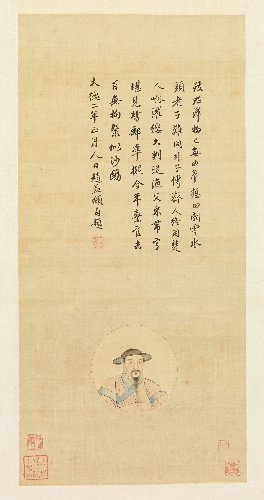
Title: 清  汪恭  摹趙孟頫肖像  軸|Copy of a Portrait of Zhao Mengfu
Artist: Wang Gong|Unidentified artist
Artist bio: Chinese, active early 19th century|
Date: 19th century
Object type: Hanging scroll
Classification: Paintings
Medium: Hanging scroll; ink and color on silk
Culture: China
Period: Qing dynasty (1644–1911)
Dimensions: 25 1/8 x 12 1/8 in. (63.8 x 30.8 cm)
Department: Asian Art
Credit line: Gift of Robert Hatfield Ellsworth, in memory of La Ferne Hatfield Ellsworth, 1986
Accession year: 1986
Repository: Metropolitan Museum of Art, New York, NY
Tags: Men|Portraits